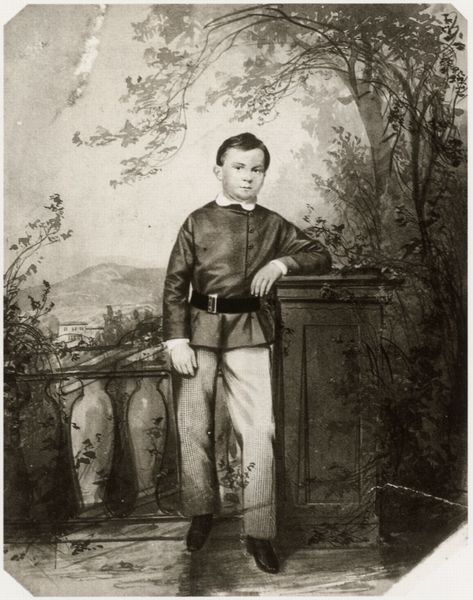
Titel: Andreas Winckler, Frankfurt am Main
Künstler: Steinberger und Gottlieb
Standort: Köln
Institution: Agfa Photo-Historama
Schlagwörter: baum, berg, blätter, hand, himmel, mann, weiß, bäume, landschaft, stadt, äste, grau, hintergrund, holz, mund, nase, pfeiler, schwarz, säule, zeichnung, ausblick, blick, gürtel, haus, park, zaun, alt, anzug, hose, jacke, kragen, sockel, stein, bild, bildnis, hände, portrait, porträt, häuser, hügel, natur, strauch, zweige, brüstung, pose, stehend, kind, pflanzen, garten, vase, aussicht, balkon, terrasse, sommer, lehne, italien, schuhe, berge, dorf, gelände, nebel, tag, ernst, angelehnt, geländer, junge, knöpfe, sakko, jacket, frühling, pfosten, foto, fotografie, panorama, schnalle, arkade, stütze, knabe, balustrade, druck, stich, uniform, bleistift, photo, jüngling, junger mann, portät, gestrüpp, anlehnen, lehnend, sohn, bube, riss, baluster, abgestützt, gürtelschnalle, hause, hintergrunditalien